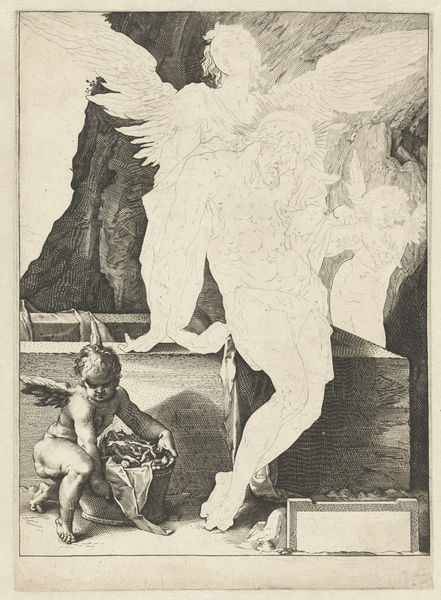
Titel: Engelen dragen het lichaam van Christus
Künstler: Hendrick Goltzius
Standort: Amsterdam
Institution: Rijksmuseum
Schlagwörter: dunkel, flügel, mann, tuch, böse, präsentation, tod, tot, engel, putto, holzschnitt, korb, druck, radierung, stich, christus, grab, pieta, dornen, putten, kupferstich, puto, gabriel